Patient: sex F, age 77
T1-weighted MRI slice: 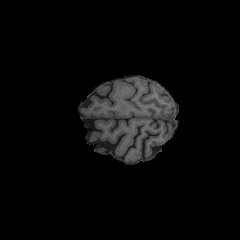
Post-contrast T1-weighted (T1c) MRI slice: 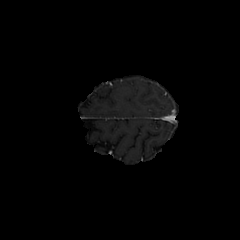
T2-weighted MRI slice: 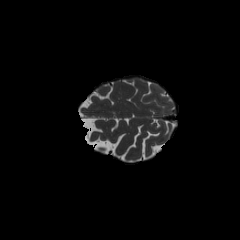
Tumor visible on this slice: no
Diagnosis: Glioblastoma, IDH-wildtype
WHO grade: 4